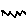
Label: zigzag